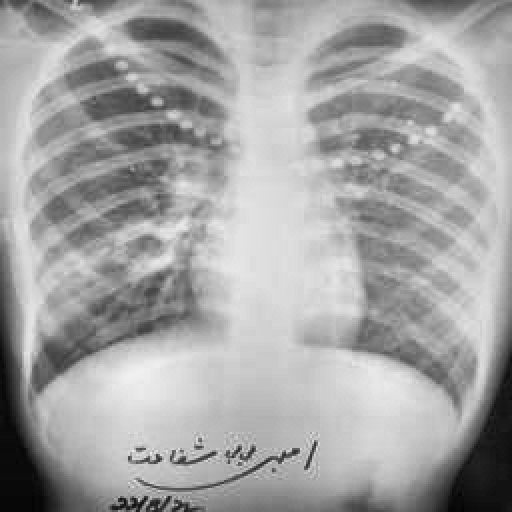
Finding: TUBERCULOSIS